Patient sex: F
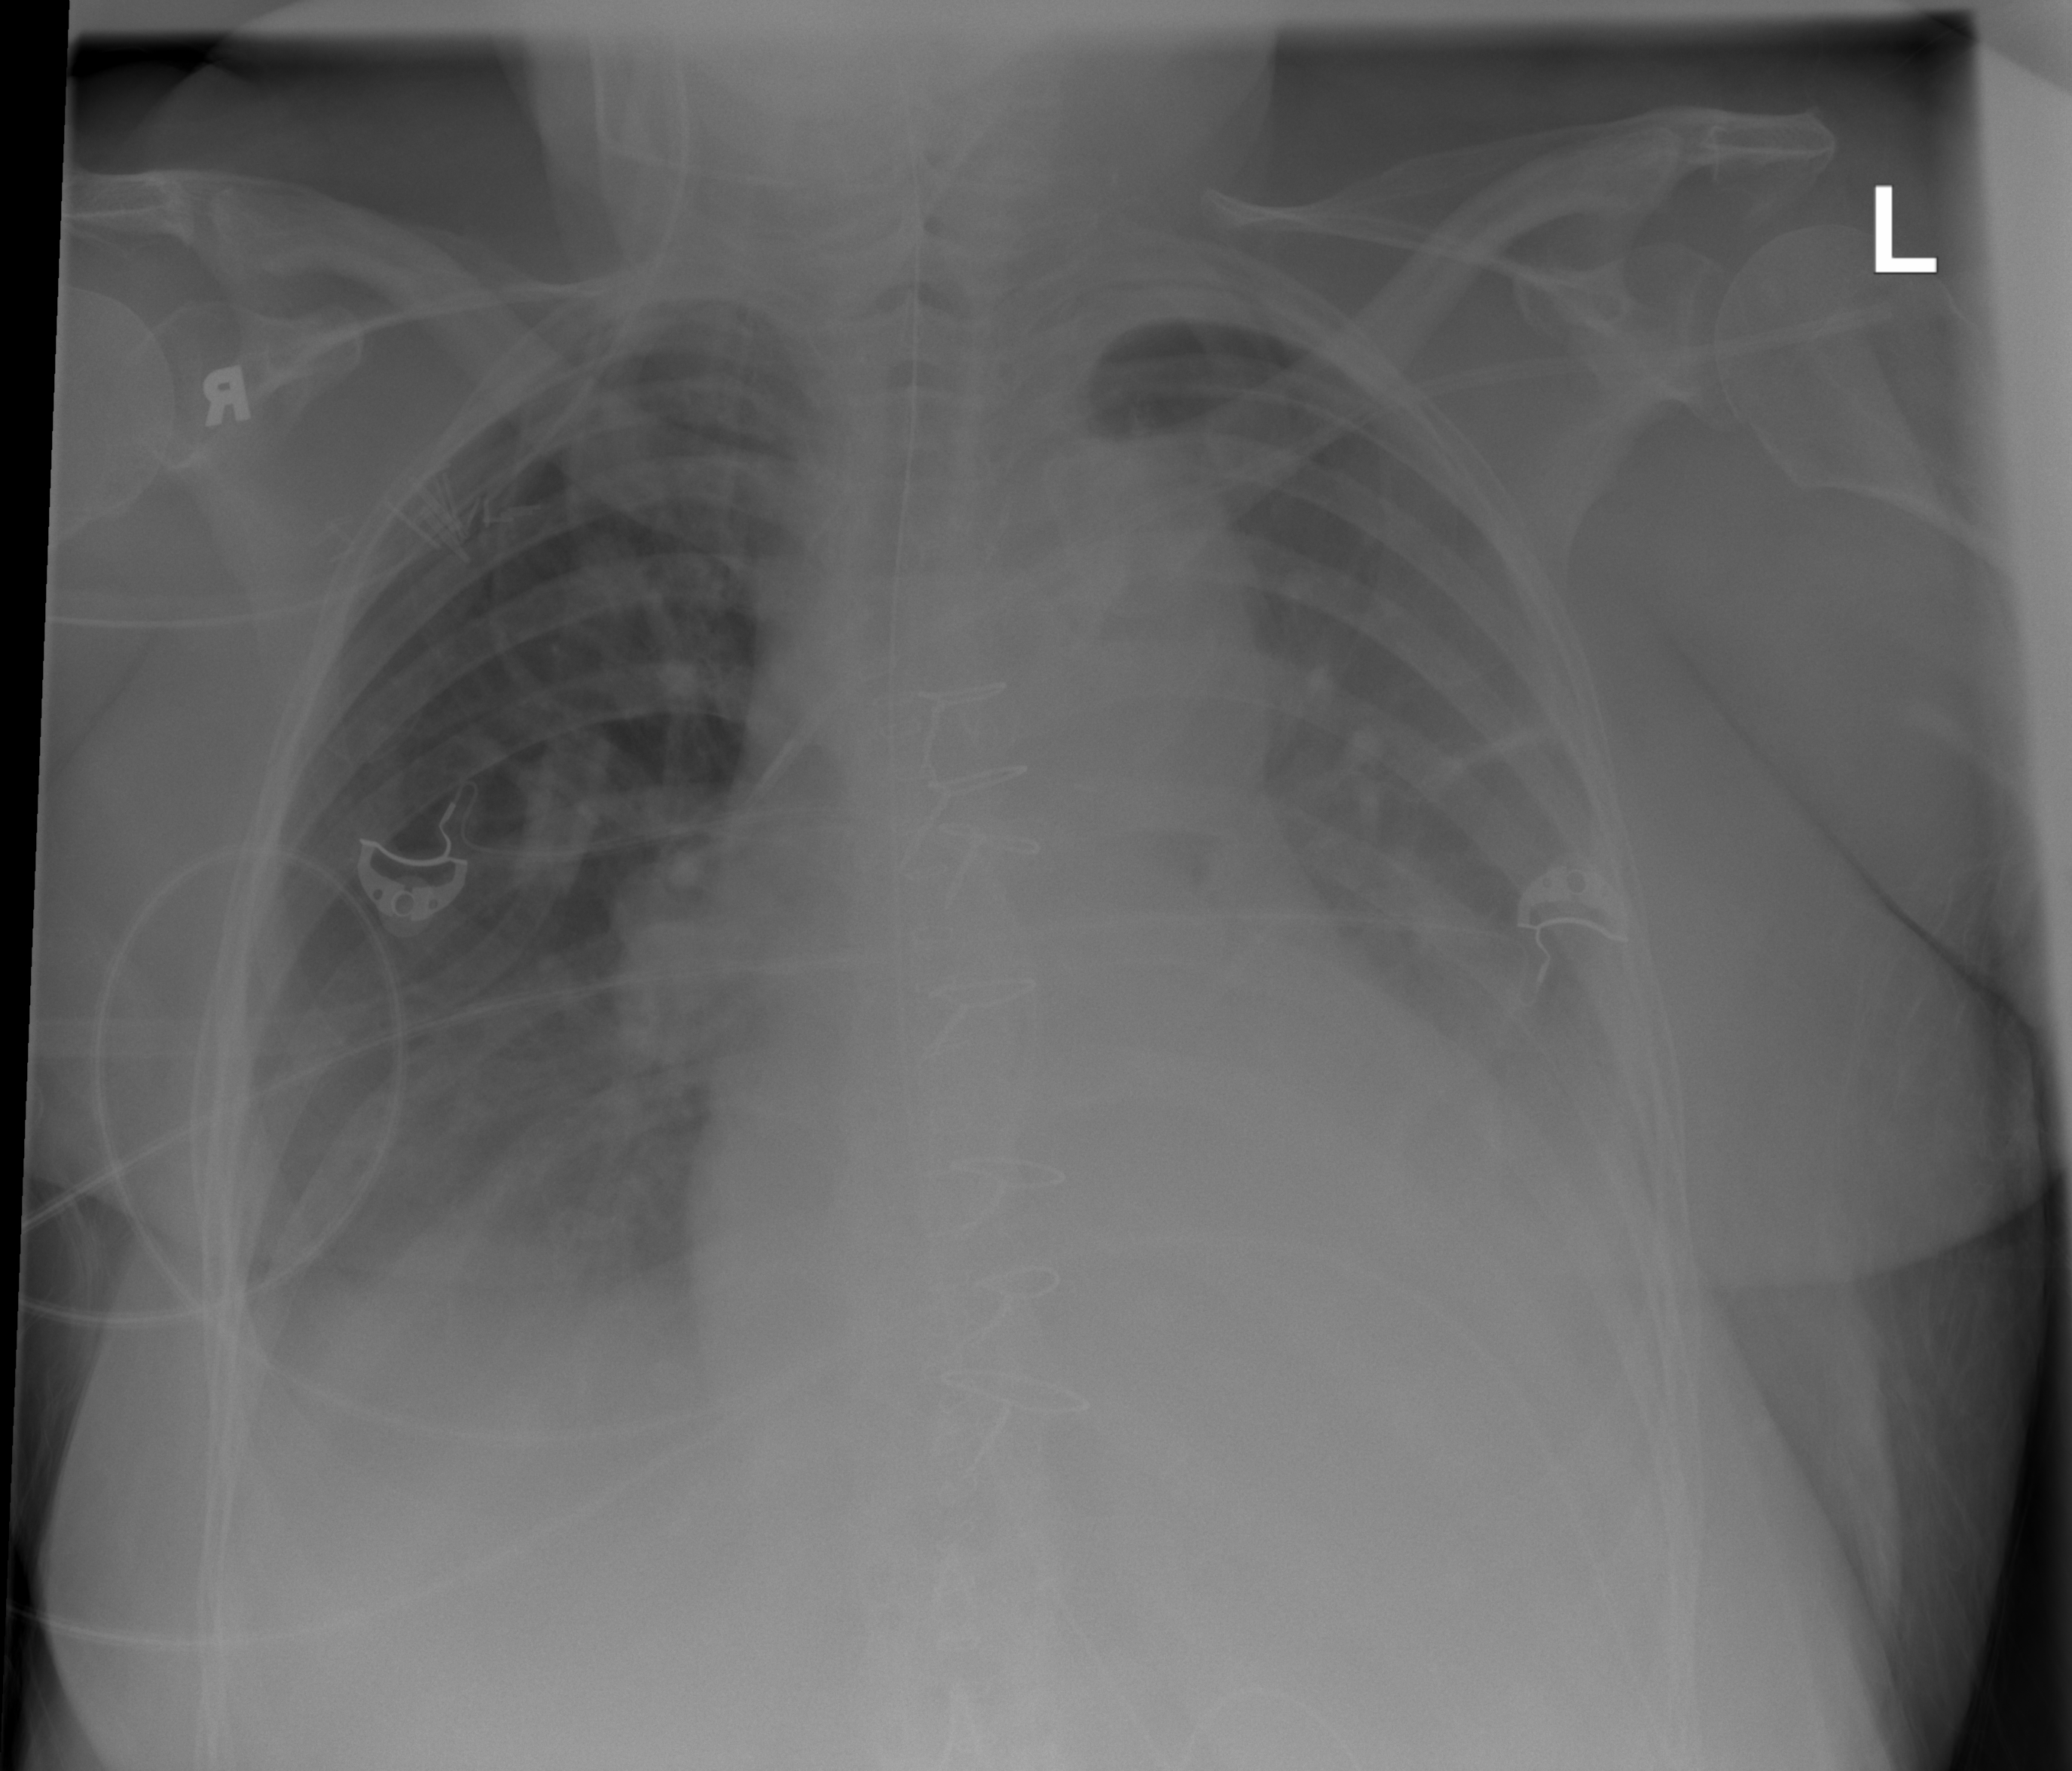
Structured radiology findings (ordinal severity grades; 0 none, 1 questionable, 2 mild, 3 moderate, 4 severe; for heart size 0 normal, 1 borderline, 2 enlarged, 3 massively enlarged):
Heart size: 1
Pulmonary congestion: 2
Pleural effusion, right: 1
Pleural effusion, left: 2
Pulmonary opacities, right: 0
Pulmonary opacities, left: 1
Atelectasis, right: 2
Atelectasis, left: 2